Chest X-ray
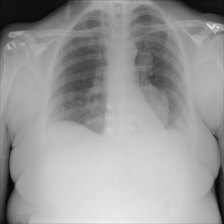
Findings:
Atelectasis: negative
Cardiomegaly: negative
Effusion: negative
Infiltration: negative
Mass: positive
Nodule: negative
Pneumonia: negative
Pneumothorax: negative
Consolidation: negative
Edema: negative
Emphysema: negative
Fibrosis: negative
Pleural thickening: negative
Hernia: negative